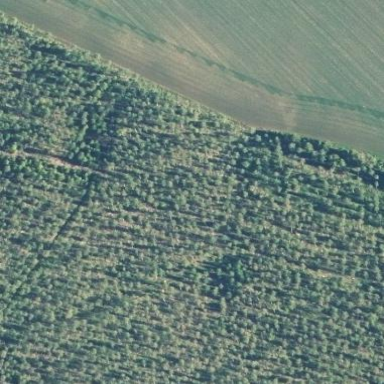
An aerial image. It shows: Woodland with broadleaved trees that are semi-evergreen.